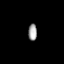
Tissue: prostate
Cell type: Myeloid cells
Senescence score: 0.6977
Nuclear area (px): 142
Mean DAPI intensity: 162.113